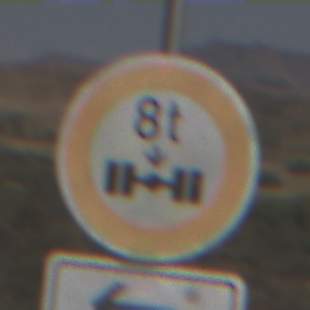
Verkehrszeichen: TatsaechlicheAchslast
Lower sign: RichtungsangabeDurchPfeile2
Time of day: Midday
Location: Outdoor (Nature)
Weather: PartlyCloudy
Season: NotSpecified
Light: Natural